Question: I'm doing this one using PHP.
I'm doing some basic quiz application and it has a backend. On my backend, I am setting up a quiz for students to answer. One of my interface is like this.

If the user checked the box, it means 1950 is the answer. How would I process that one in my database to determine that 1950 has been the answer of the question.
My Database is like this.
'''
tbl_choices
Id,Choice,isAnswer
'''
so ideally, it would be stored like this.
'''
tbl_choices
ID CHOICE isAnswer
001 1900 0
002 1800 0
003 1950 1
004 1850 0
'''
My question here is how would I code it in a sense when a user will check the checkbox and the textinput right beside it will have a value of 'isAnswer' as '1'.
Just an additional info: When a user will click that '+' button it will add a new textinput and if user will click '-' button it will delete a textinput, but I got that all covered.
The choices are dynamic, it will changed, that above that I've shown you is just an example.
Your help would be greatly appreciated and rewarded!
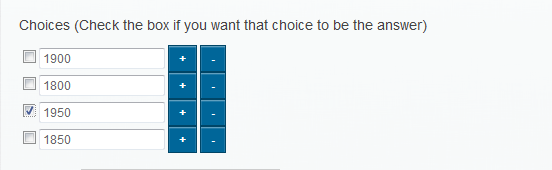
Answer: you can try html like this :
'''
<input type="checkbox" value="1900" name="answer1[]">
<input type="text" value="1900" name="answer2[]" />
<input type="checkbox" value="1800" name="answer1[]">
<input type="text" value="1800" name="answer2[]" />
<input type="checkbox" value="1950" name="answer1[]">
<input type="text" value="1950" name="answer2[]" />
<input type="checkbox" value="1850" name="answer1[]">
<input type="text" value="1850" name="answer2[]" />
'''
and then use php code:
'''
foreach($_POST['answer2'] as $v){
if(in_array($v, $_POST['answer1'])) {
$s = 1;
}else
$s = 0;
$sql = "INSERT INTO table VALUES(null, $v, $s)";
}
'''
also on click plus update values of both check box and text field